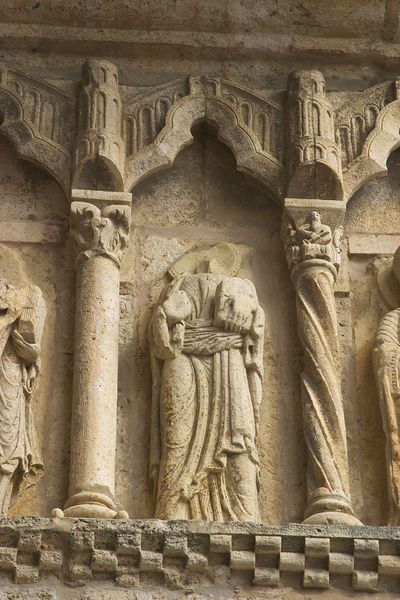
Titel: Kirche Santiago in Carrion de los Condes
Standort: Carrion de los Condes, Kirche Santiago (EU - E)
Schlagwörter: flügel, hand, kopf, mann, fenster, frau, hell, kleid, säule, säulen, gebäude, beige, bibel, falten, stein, kirche, gewand, skulptur, statue, relief, fassade, faltenwurf, buch, türme, denkmal, schach, kapitelle, kapitell, würfel, quadrate, sims, kaputt, quader, sandstein, mittelalter, fresken, wurf, kopflos, kapitel, bauwerk, gwand, rhomben, romben, los, manitu